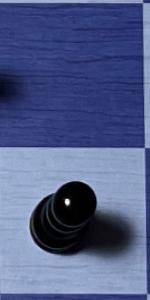
Label: Pawn_Black